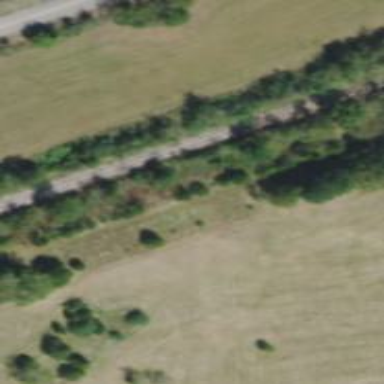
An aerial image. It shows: Abandoned railway.